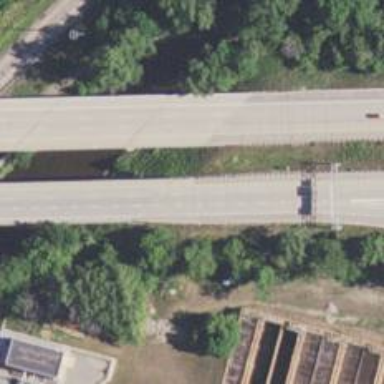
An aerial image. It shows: Motorway bridge.